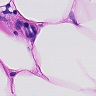
Metastatic tissue present: no